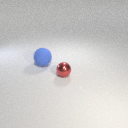
large blue rubber sphere to the left of small red metal sphere